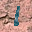
Label: 1